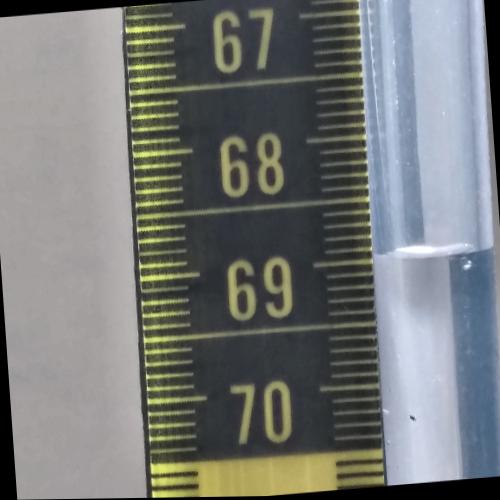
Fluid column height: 69.0 cm